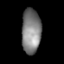
Tissue: lung
Cell type: Endothelial cells
Senescence score: 0.6375
Nuclear area (px): 846
Mean DAPI intensity: 126.764